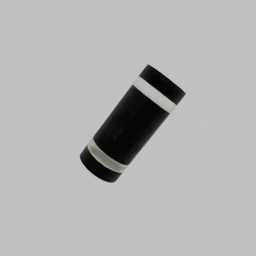
Label: lighting